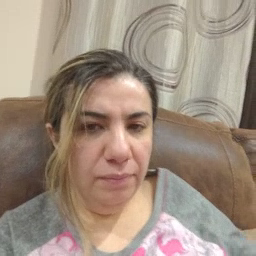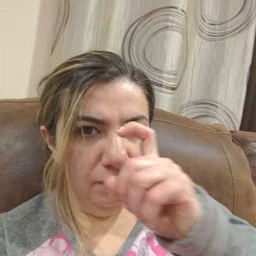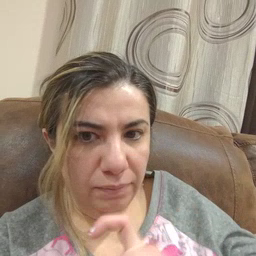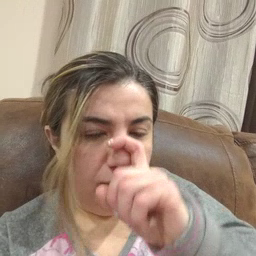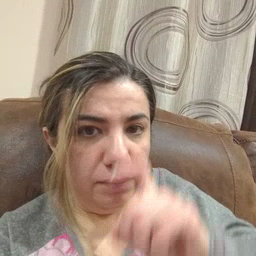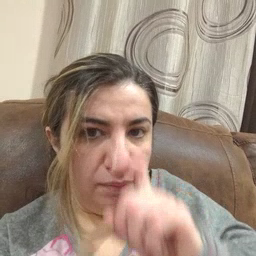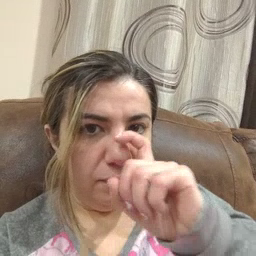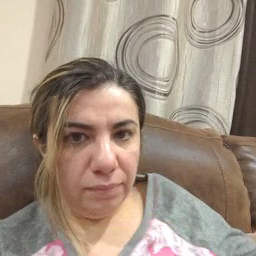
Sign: doll